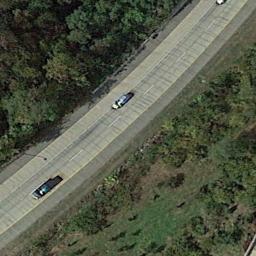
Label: freeway